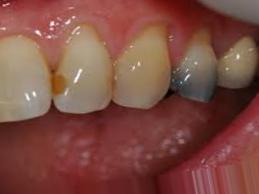
Condition: Tooth Discoloration